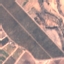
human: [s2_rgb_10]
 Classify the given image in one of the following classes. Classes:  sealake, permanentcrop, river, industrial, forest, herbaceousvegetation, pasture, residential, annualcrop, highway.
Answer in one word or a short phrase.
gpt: PermanentCrop